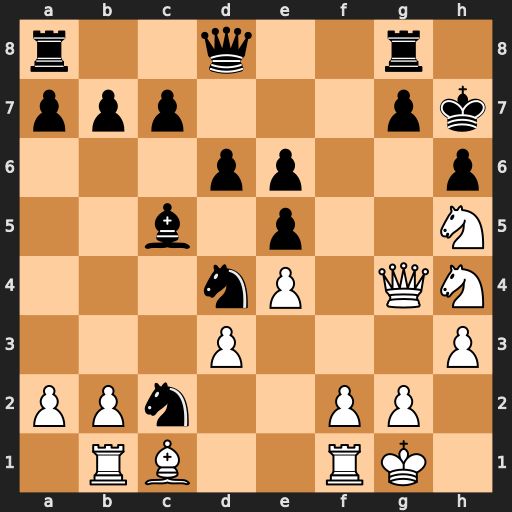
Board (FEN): r2q2r1/ppp3pk/3pp2p/2b1p2N/3nP1QN/3P3P/PPn2PP1/1RB2RK1
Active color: w
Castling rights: -
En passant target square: -
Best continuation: Qg6+ Kh8 Bxh6